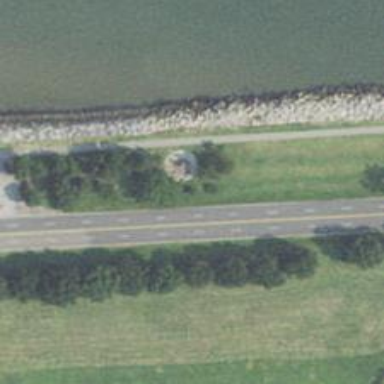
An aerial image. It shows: Memorial site with historic significance.